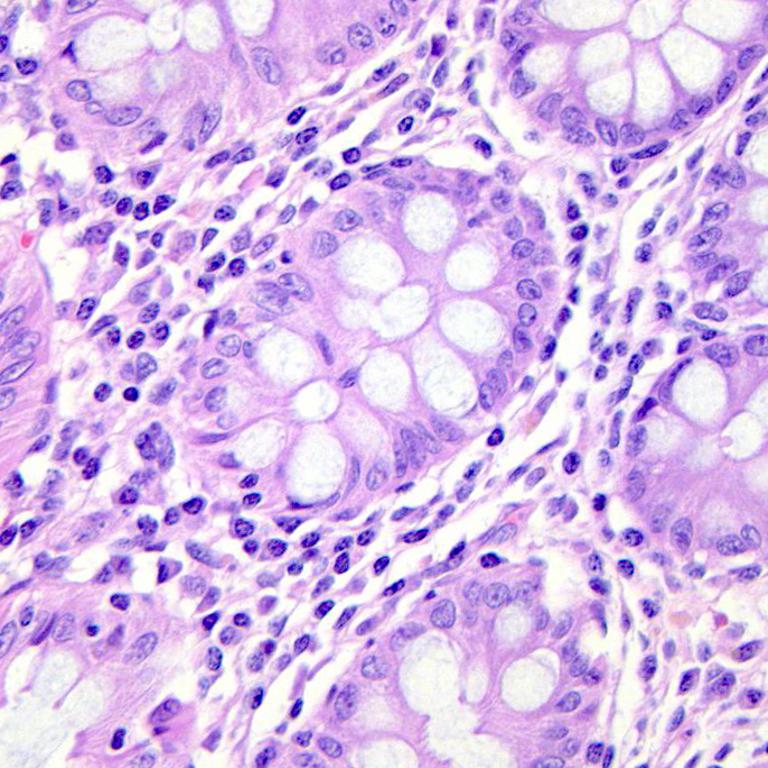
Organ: colon
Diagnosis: benign